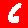
Digit: 6